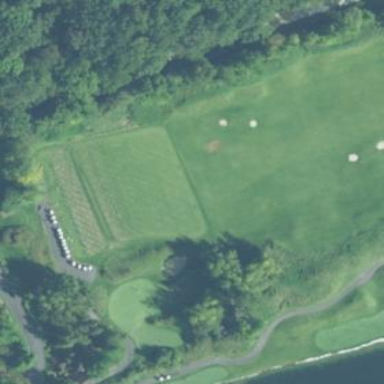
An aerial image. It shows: Grassy area designated as golf tee.